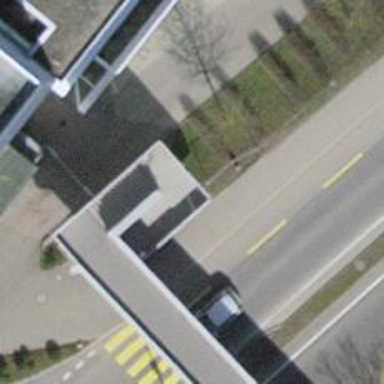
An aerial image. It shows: Set of steps on the road.